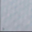
Piece: xx